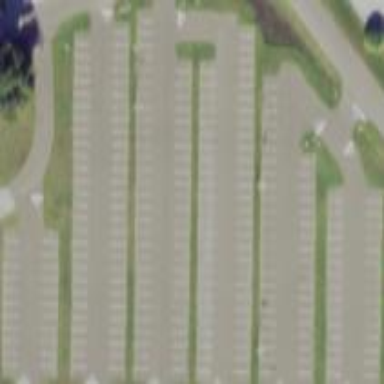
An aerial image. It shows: Overflow parking area with asphalt surface.